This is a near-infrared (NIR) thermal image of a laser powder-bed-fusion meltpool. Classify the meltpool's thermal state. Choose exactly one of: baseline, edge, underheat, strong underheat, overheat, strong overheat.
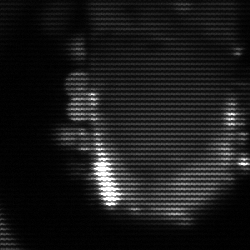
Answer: baseline